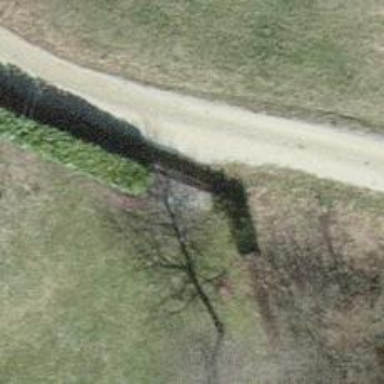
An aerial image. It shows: Gate.